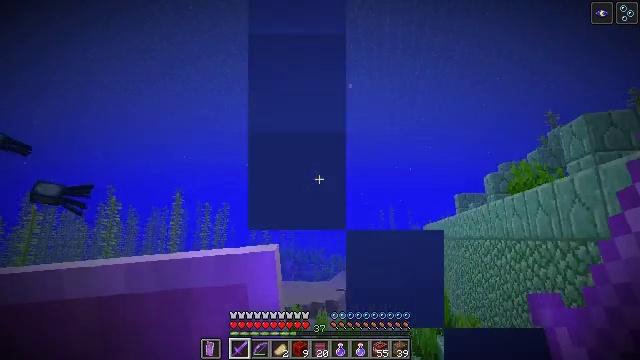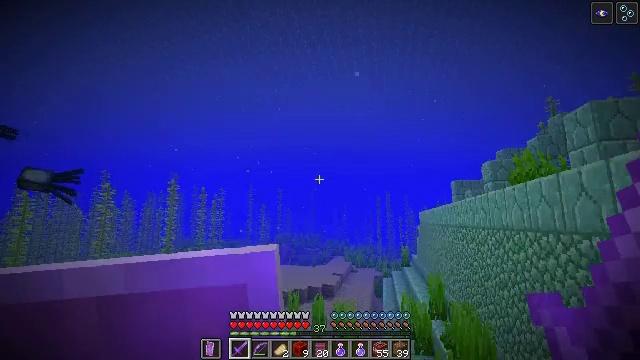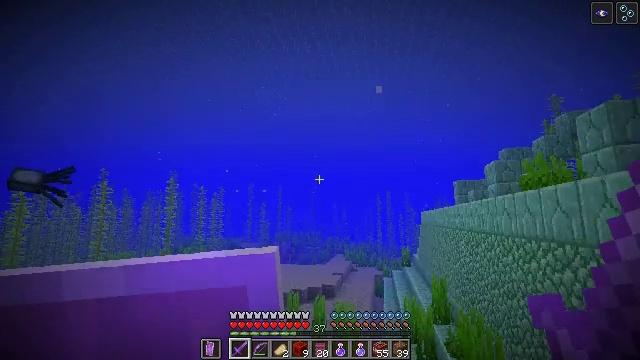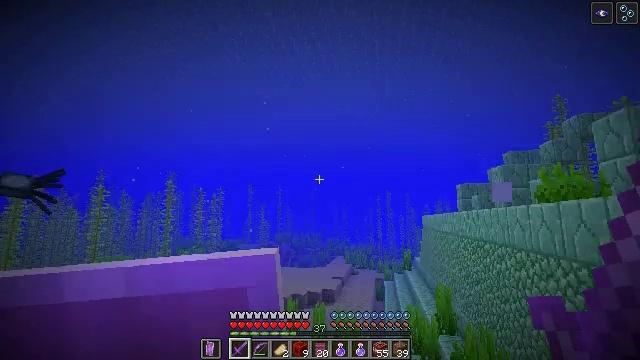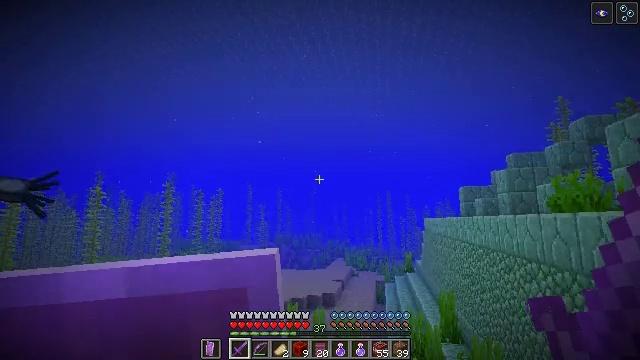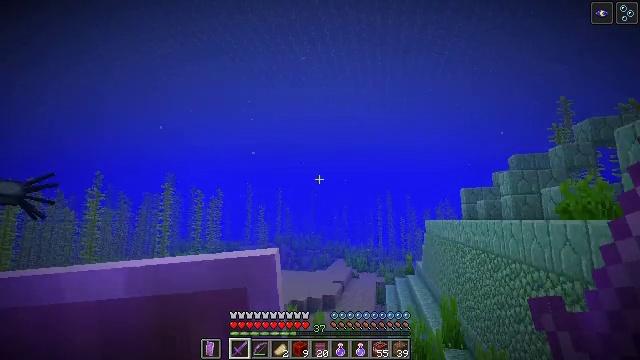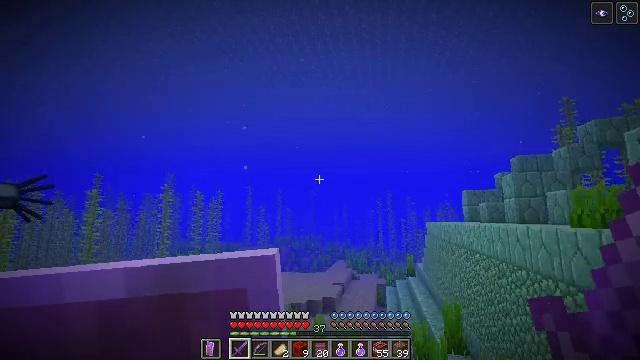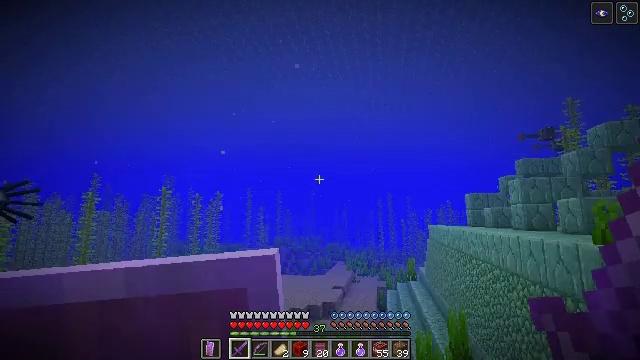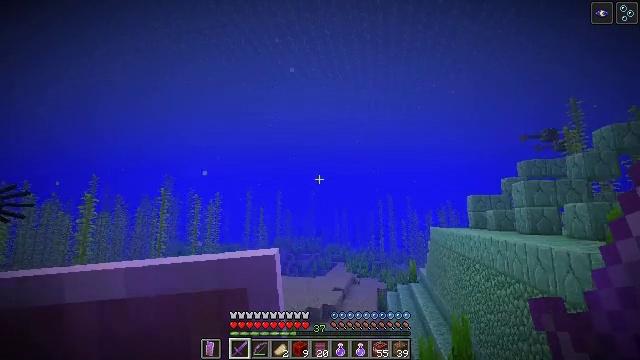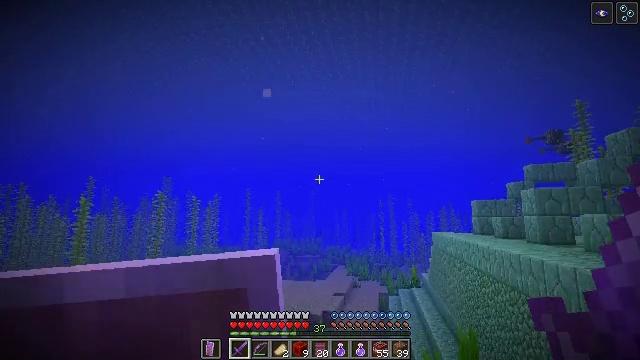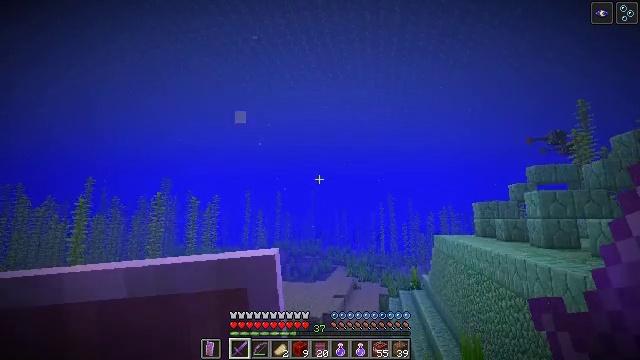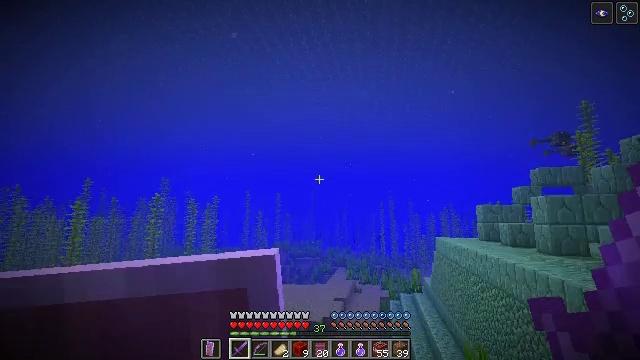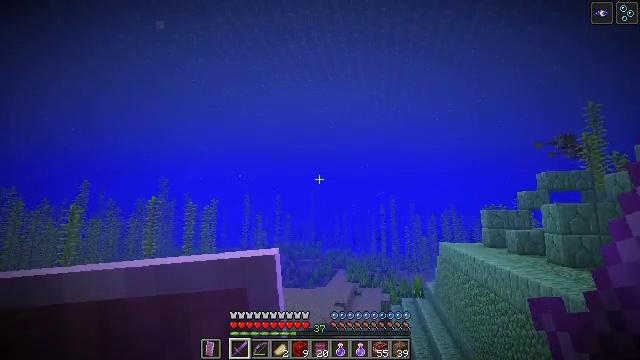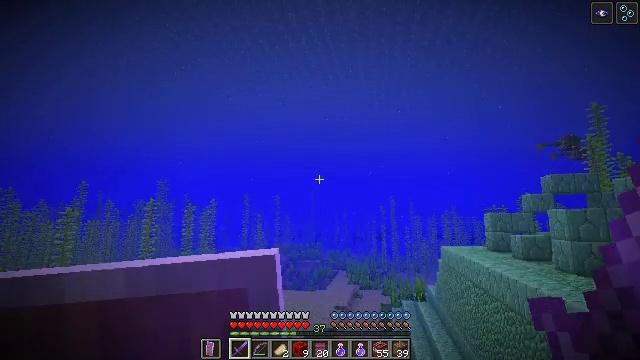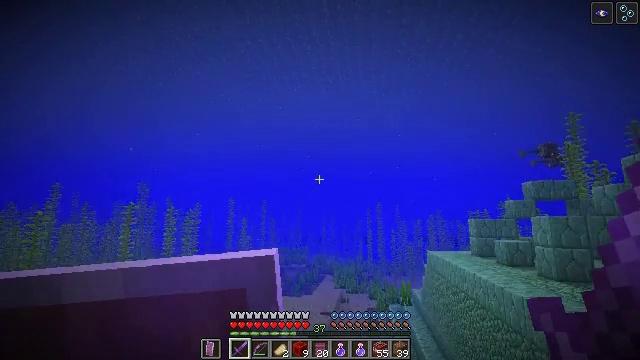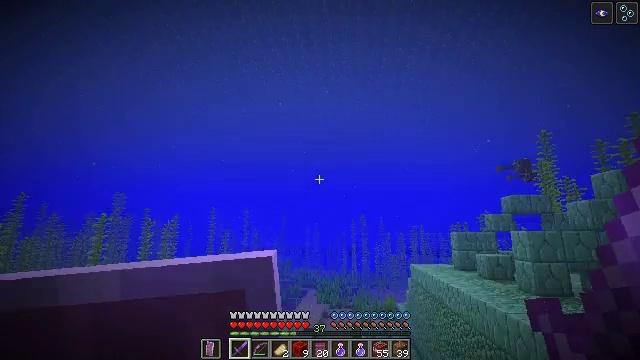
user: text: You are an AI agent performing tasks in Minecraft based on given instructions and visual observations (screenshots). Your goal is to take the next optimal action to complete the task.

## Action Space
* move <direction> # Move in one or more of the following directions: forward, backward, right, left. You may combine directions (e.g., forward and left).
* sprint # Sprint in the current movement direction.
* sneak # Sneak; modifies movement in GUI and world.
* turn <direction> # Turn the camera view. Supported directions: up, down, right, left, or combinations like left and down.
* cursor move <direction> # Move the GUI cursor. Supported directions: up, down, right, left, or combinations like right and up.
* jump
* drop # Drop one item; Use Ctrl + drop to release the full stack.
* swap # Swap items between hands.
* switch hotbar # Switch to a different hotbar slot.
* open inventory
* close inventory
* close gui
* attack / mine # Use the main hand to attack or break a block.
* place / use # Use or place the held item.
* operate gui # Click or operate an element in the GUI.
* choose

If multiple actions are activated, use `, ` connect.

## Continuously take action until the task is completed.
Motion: motion action
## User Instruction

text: Break the wet sponge block.
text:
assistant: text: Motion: move forward, sprint, turn down, jump
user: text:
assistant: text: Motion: move forward, sprint, jump
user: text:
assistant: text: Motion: move forward, sprint, jump
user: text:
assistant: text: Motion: move forward, sprint, jump
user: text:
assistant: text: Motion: move forward, sprint, jump
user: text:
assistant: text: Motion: move forward, sprint, jump
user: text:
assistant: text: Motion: move forward, sprint, jump
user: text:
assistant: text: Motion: move forward, sprint, jump
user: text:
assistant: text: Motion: move forward, sprint, jump
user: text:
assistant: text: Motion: move forward, sprint, jump
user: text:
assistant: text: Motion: move forward, sprint, jump
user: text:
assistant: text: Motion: move forward, sprint, jump
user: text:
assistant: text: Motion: move forward, sprint, jump
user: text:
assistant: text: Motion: move forward, sprint, turn right, jump
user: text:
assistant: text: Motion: move forward, sprint, turn right and up, jump
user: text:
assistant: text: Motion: move forward, sprint, turn right and up, jump
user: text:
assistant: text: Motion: move forward, sprint, jump
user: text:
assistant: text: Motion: move forward, sprint, turn up, jump
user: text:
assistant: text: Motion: move forward, sprint, turn left and up, jump
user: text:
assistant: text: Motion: move forward, sprint, turn up, jump
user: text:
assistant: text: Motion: move forward, sprint, turn left and up, jump
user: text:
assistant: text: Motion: move forward, sprint, turn up, jump
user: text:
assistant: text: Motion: move forward, sprint, jump
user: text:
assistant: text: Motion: move forward, sprint, jump
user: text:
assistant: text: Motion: move forward, sprint, jump
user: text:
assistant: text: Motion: move forward, sprint, jump
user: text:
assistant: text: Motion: move forward, sprint, jump
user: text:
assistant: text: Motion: move forward, sprint, jump
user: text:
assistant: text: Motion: move forward, sprint, jump
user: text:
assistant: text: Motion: move forward, sprint, jump